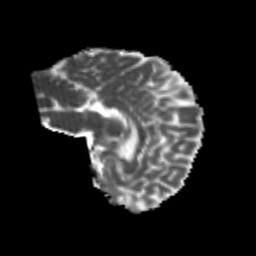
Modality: MD
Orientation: sagittal
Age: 22
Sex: female
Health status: healthy
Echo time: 0.074 s